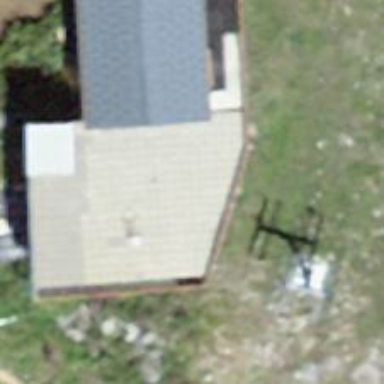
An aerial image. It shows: Restaurant.